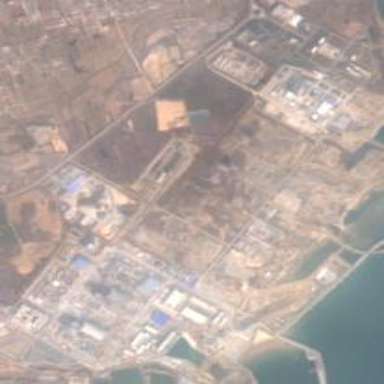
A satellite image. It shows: Industrial area featuring nuclear power plant.